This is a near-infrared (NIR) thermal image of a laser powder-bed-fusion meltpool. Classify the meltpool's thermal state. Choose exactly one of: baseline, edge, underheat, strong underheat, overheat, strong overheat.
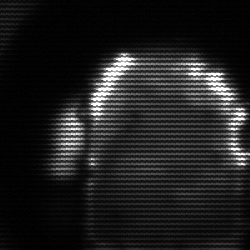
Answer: baseline